Current action and preconditions to check: path_clear

Your task: For each precondition in the list above, predict whether it will hold at this action.

Consider the current scene as observed from the mobile robot's camera, and analyze the predicted future states of all dynamic agents (e.g., people, animals, vehicles, or any moving entities) within the NEXT SECOND.

IMPORTANT: Only answer "very likely" if you are absolutely certain—based on strong, clear evidence—that a dynamic agent will violate the precondition in the predicted future state. Do NOT answer "very likely" for unlikely, ambiguous, or low-probability risks.

Ask yourself for each precondition: Is there a high probability, with clear and convincing evidence, that the predicted future states of any dynamic agent will interfere with the predicted future state of the currently executing action within the NEXT SECOND, causing that precondition to fail?

Assess the risk level based on these predictions. Use "likely" or "very likely" if motions create a clear risk of interference.

Use "neutral" or "improbable" if agents are nearby but their predicted paths are clearly diverging or non-conflicting.

Failure Risk Categories: "very improbable", "improbable", "neutral", "likely", "very likely"

Answer Format: Output ONLY the probability_of_failure value from these categories: "very improbable", "improbable", "neutral", "likely", "very likely"

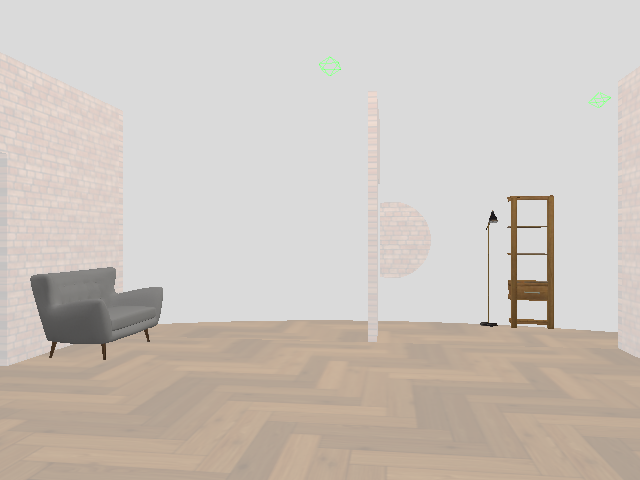

Answer: very improbable